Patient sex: M
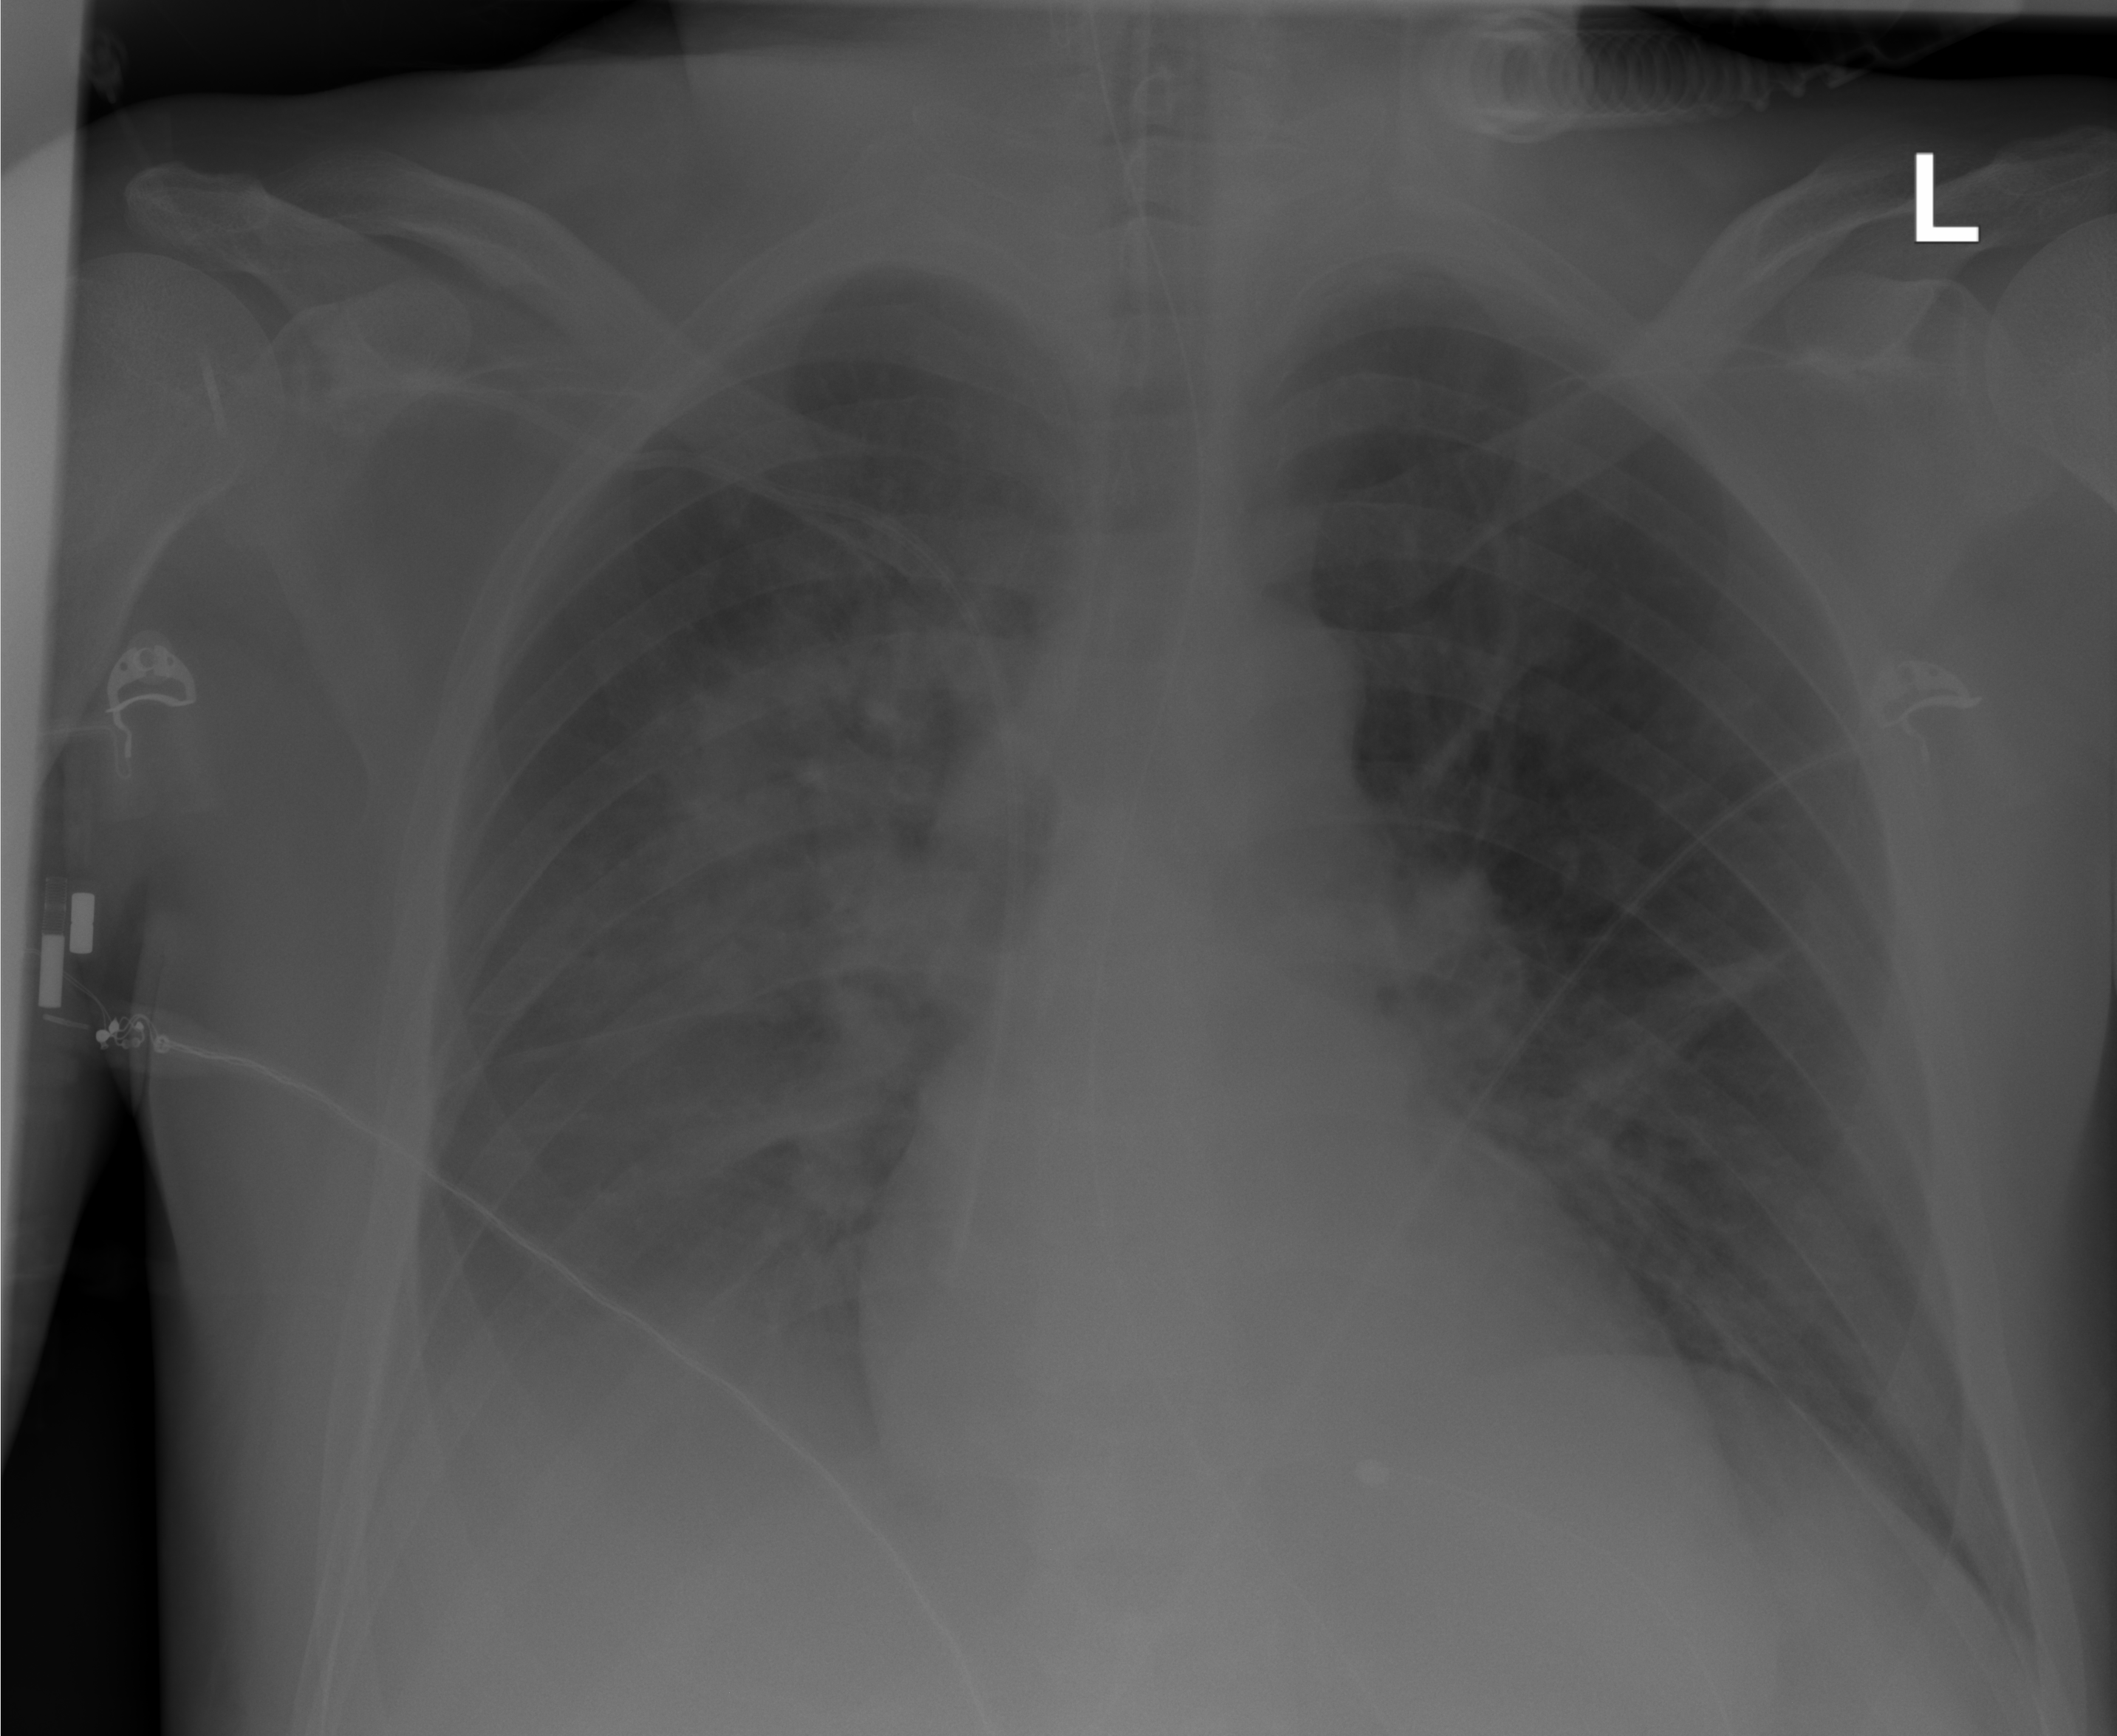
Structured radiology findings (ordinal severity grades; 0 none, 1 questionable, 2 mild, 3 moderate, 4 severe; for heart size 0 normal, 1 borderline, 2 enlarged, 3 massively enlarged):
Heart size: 0
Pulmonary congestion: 1
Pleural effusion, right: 2
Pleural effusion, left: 0
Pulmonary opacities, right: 2
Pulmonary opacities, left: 1
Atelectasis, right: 2
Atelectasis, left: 1